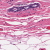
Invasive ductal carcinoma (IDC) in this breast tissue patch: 0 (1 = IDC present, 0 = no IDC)